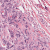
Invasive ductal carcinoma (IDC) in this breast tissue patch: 1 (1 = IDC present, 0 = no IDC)